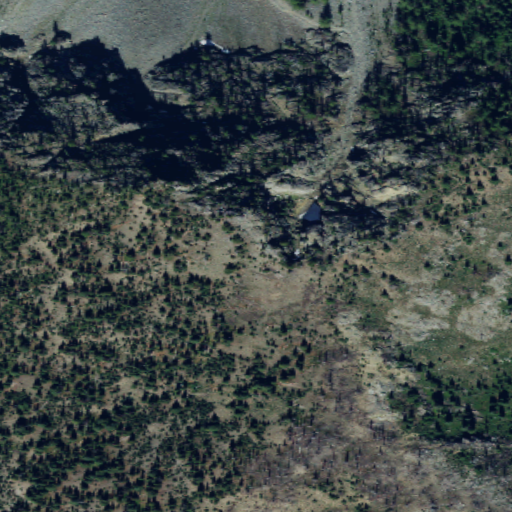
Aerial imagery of mountain in Washington named Kelly Mountain containing evergreen forest, grassland, shrub, and barren land